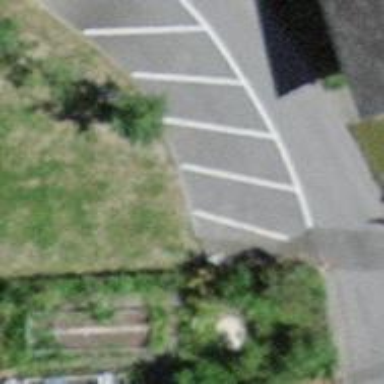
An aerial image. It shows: Charging station.